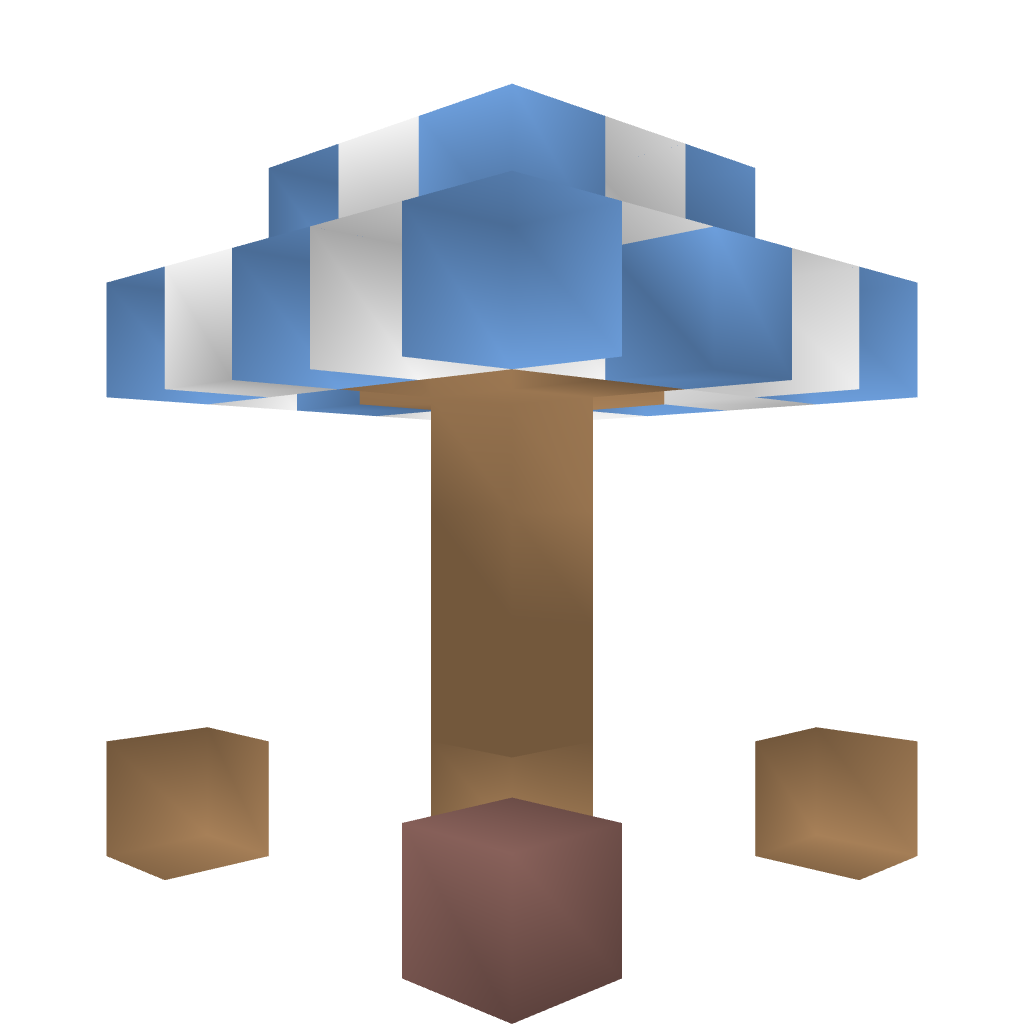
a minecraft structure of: Lolnet Umbrella bad low quality